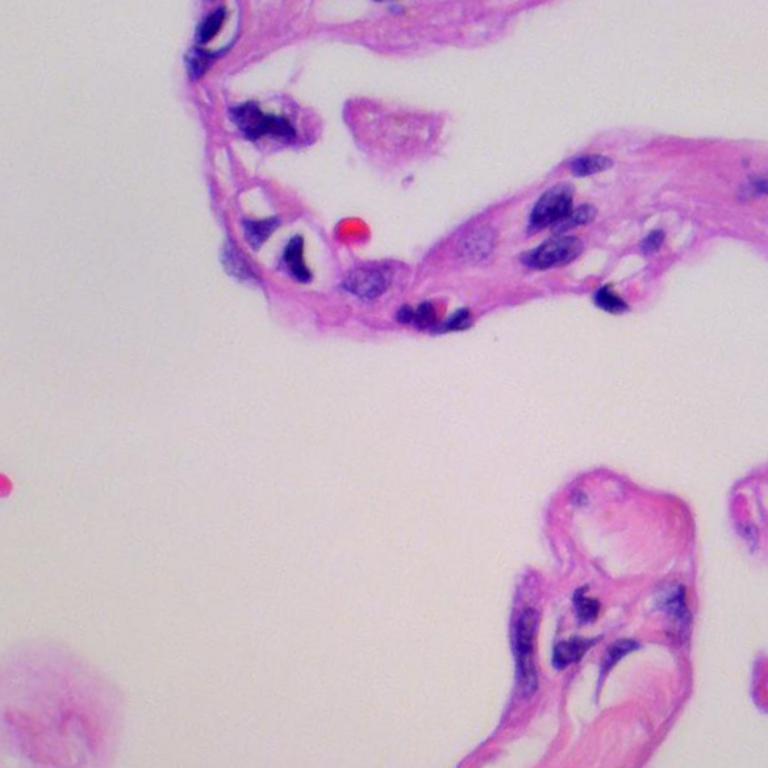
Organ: lung
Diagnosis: benign